Question: I have a simple report that contains records and a chart based on a query. I don't have room for a legend in my chart, so I'm trying to color a field in the report's detail section to match the color of that record in the chart. I can color the chart like I want using VBA, but I cannot individually color a field value without coloring the entire column.
I've tried:
'''
Private Sub Detail_Format(Cancel As Integer, FormatCount As Integer)
If Me![Field1].Value = 32 Then
Me![Field1].ForeColor = vbRed
End If
End Sub
'''
The value is properly detected, but the entire Me![MyFieldName]'s column changes to red if 'SomeValue' is present.

This problem has been driving me nuts for several days now and I'm about to give up. I was able to achieve my goal using VBA to write conditional formatting for each target value, but Access' maximum of 4 conditional formatting (if you include default) counts that solution out.
I've considered using hidden text boxes to store RGB values for each record, but I can't get conditional formatting to get the target color from another field, just values used to determine if a color needs to be applied.
Any help is much appreciated. Thank you.
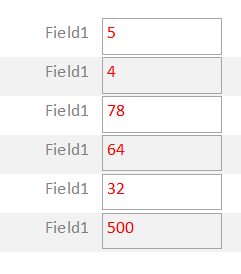
Answer: 'Detail_Format' is the correct event to use. But you need an 'Else' case in your code, to reset the format for all other values.
'''
Dim lColor As Long
If Me![Field1].Value = 32 Then
lColor = vbRed
' ElseIf Me![Field1].Value = 77 Then ' etc
' lColor = vbBlue
Else ' default color
lColor = vbBlack
End If
Me![Field1].ForeColor = lColor
'''